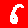
Digit: 6